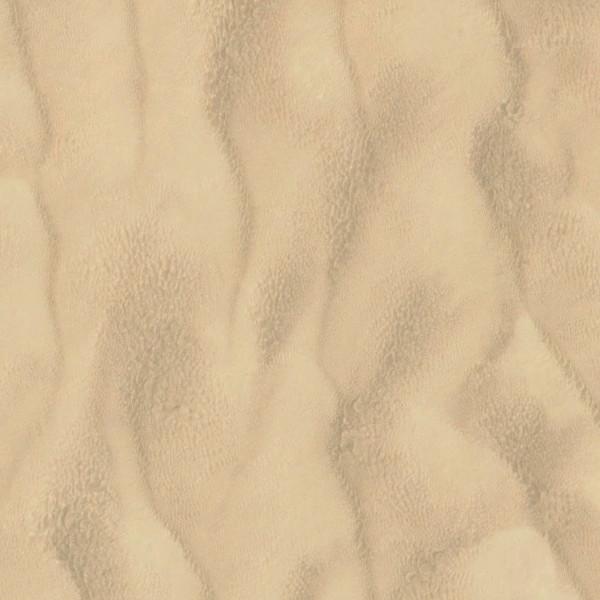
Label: Desert